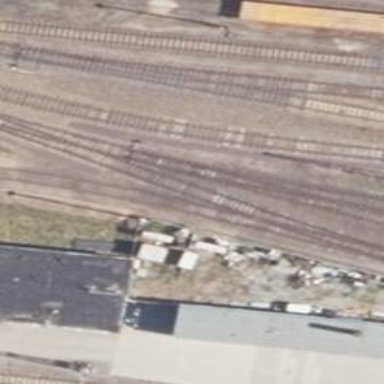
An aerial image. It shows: Railway switch.